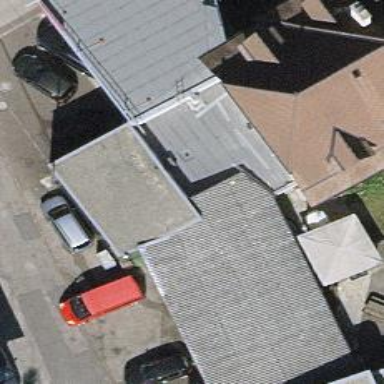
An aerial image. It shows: Car repair shop.